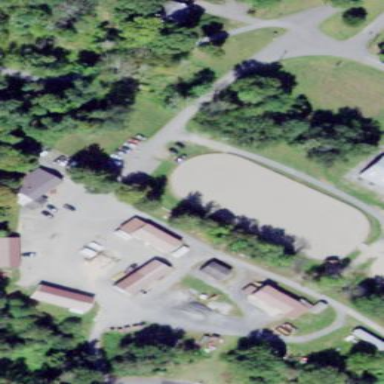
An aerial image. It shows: Equestrian pitch for leisure land activities.